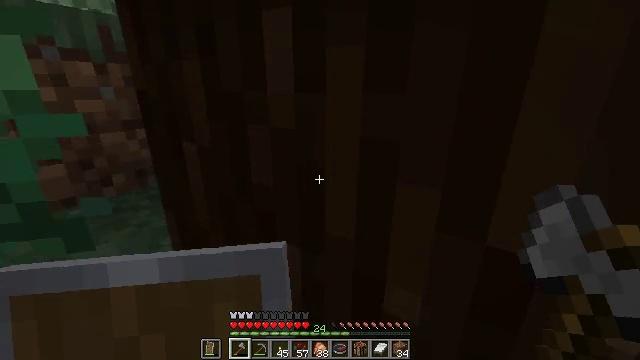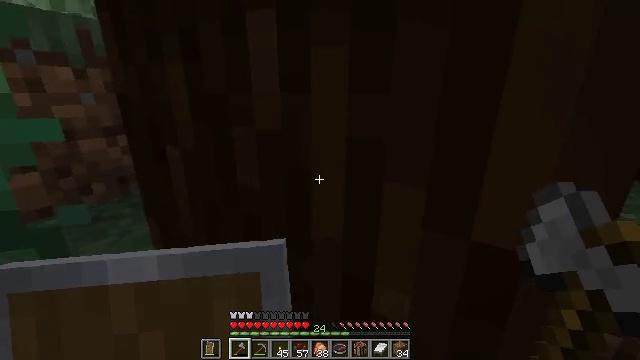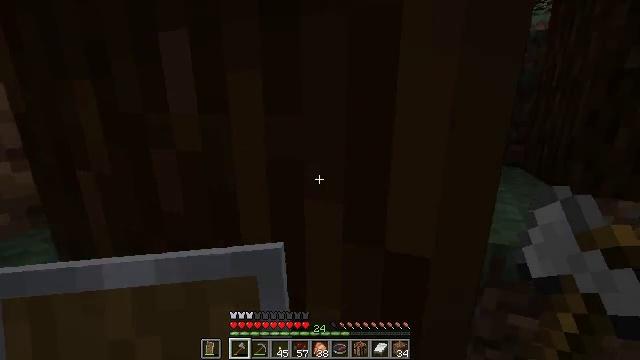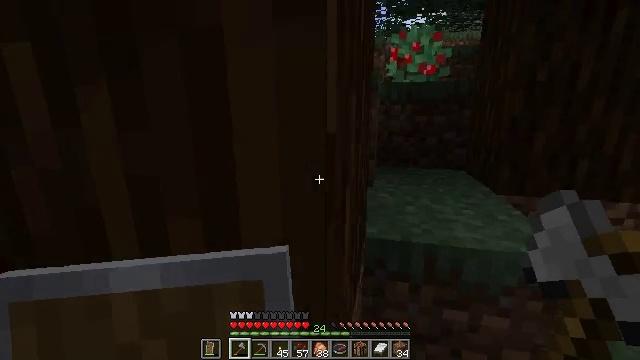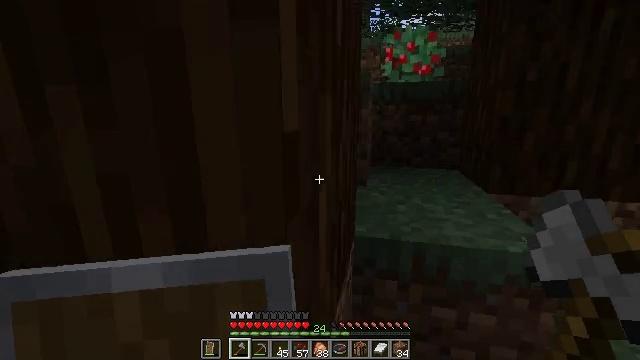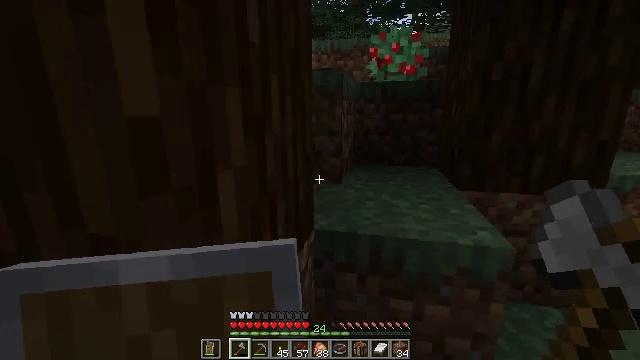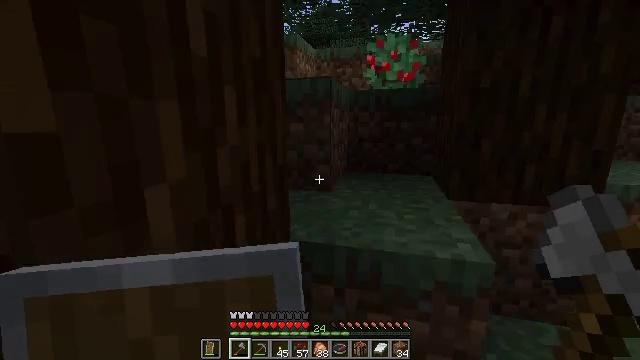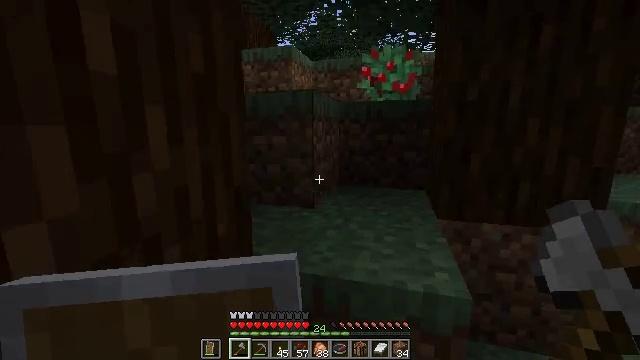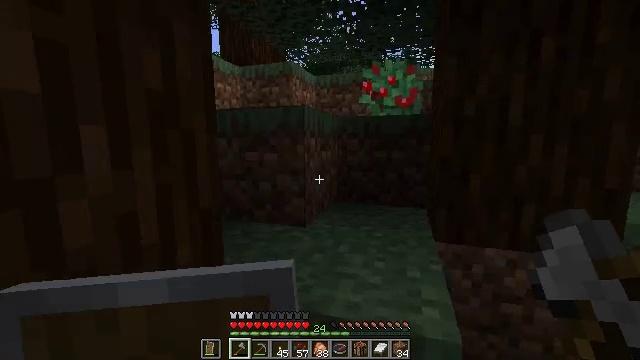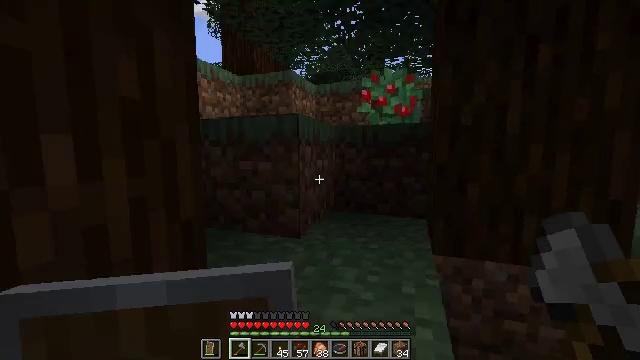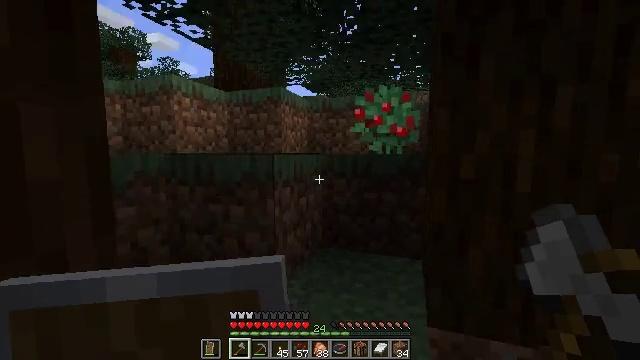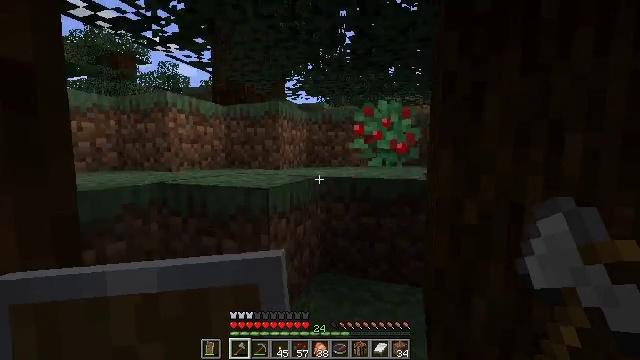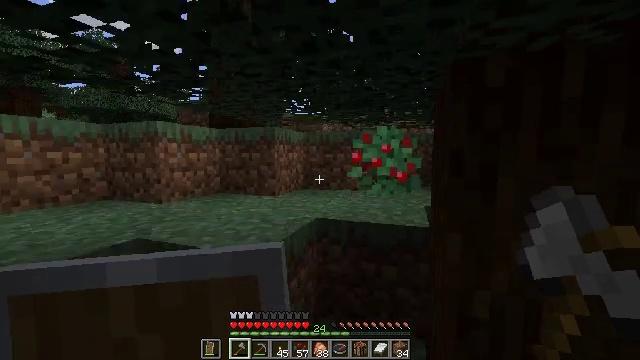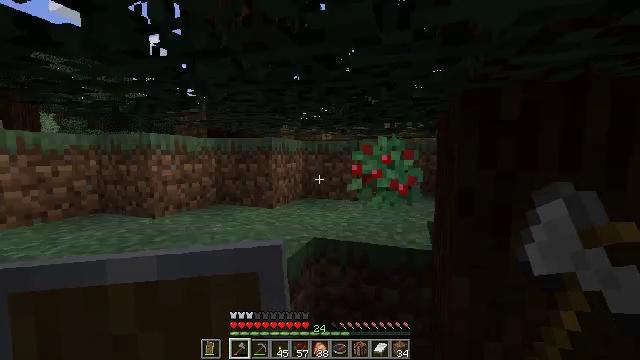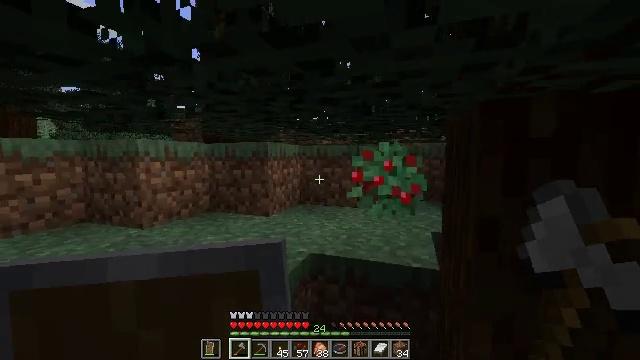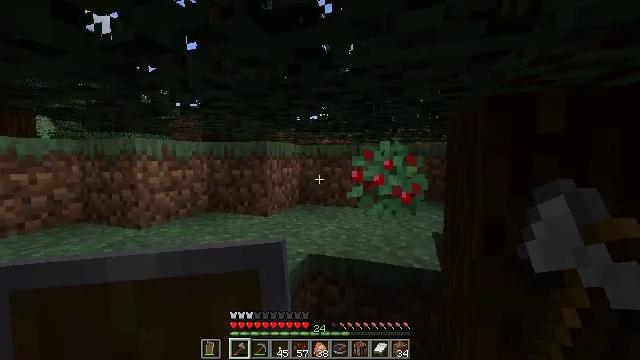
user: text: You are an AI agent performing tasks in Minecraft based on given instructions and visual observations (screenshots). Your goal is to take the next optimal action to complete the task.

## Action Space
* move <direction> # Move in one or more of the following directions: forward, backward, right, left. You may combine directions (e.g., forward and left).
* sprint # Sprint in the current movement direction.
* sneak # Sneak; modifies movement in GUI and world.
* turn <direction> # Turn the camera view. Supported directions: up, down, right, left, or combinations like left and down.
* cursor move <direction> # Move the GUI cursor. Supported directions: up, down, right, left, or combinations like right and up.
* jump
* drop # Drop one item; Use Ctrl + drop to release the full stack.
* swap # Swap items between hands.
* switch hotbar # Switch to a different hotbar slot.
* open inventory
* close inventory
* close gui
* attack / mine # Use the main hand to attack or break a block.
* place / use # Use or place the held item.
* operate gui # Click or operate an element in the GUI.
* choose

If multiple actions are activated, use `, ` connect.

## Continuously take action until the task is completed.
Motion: motion action
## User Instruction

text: Break the spruce leaves to clear the area.
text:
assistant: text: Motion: turn right and up
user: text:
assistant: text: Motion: move right, turn right and up
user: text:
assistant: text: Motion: move right, turn right and up
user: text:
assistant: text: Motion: move right
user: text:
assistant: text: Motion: move right
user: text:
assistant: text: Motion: move forward and move right, turn left and up
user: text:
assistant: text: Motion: move forward and move right, turn left and up
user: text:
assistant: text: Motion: move forward and move right, turn left and up
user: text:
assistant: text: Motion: move forward, turn up
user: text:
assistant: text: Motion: move forward, jump
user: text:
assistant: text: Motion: move forward, jump
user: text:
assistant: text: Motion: move forward, jump
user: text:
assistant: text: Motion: move forward, jump
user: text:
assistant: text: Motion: move forward
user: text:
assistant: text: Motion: move forward
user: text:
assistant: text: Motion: move forward
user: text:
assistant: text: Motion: move forward
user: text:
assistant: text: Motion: move forward and move left
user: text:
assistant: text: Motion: move forward and move left
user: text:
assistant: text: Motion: move forward and move left
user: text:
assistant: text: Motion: move forward and move left, turn right
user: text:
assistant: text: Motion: move forward and move left, turn right
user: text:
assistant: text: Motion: turn right and up
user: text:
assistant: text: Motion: turn right and up
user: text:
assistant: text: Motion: turn right and up
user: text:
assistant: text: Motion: turn right and up
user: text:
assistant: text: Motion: turn up
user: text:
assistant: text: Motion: attack / mine
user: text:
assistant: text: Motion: attack / mine
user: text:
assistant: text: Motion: attack / mine